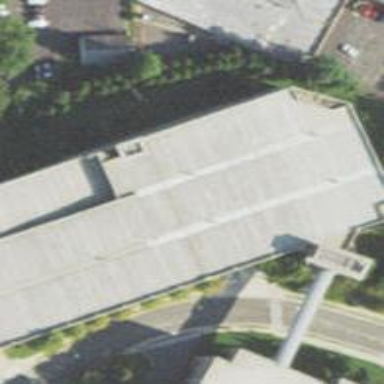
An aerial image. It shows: Multi-storey parking building.